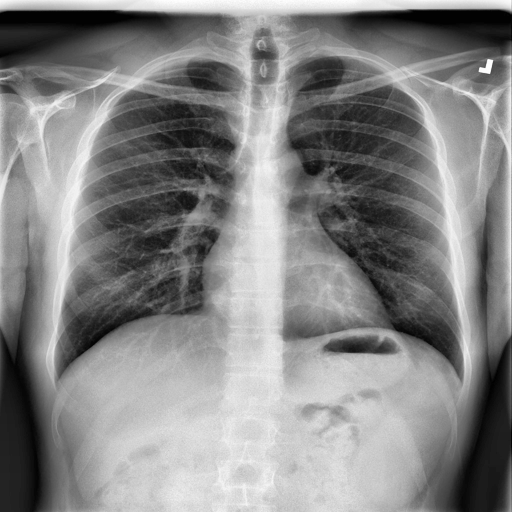
Finding: NORMAL